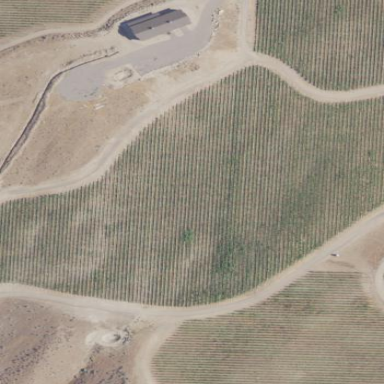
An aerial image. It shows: Vineyard growing grapes.